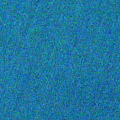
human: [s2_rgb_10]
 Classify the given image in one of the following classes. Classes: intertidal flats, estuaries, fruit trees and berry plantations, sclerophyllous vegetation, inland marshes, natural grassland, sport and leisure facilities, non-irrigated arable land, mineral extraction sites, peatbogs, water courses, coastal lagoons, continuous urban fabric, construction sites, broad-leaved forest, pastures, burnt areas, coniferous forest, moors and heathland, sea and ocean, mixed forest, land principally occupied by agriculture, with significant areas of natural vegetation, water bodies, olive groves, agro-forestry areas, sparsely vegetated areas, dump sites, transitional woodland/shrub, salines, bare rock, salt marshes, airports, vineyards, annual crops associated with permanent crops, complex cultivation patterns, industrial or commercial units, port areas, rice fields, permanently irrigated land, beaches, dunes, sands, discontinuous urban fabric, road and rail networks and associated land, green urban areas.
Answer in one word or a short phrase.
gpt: sea and ocean